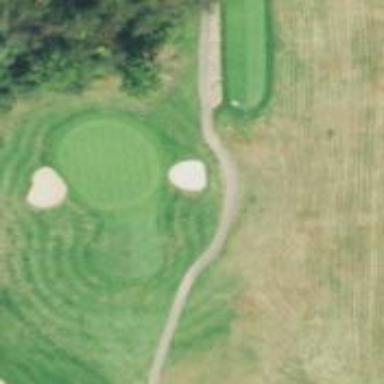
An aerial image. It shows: Footway that serves as golf path.